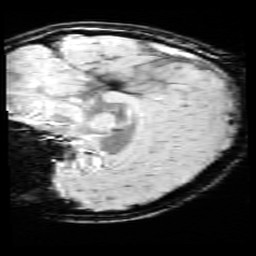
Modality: SWI
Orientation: sagittal
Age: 10
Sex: female
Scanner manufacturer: siemens
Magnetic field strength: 3 T
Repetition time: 0.027 s
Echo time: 0.02 s